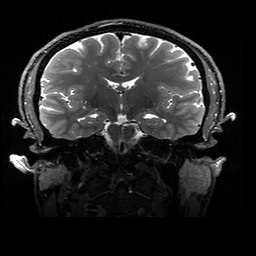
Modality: T2w
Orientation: sagittal